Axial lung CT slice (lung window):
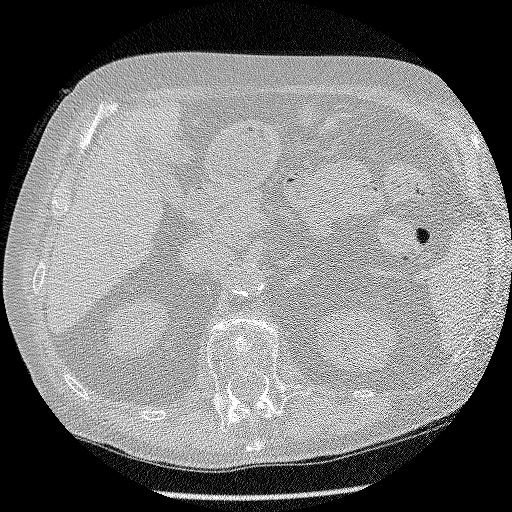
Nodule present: no